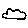
Label: cloud